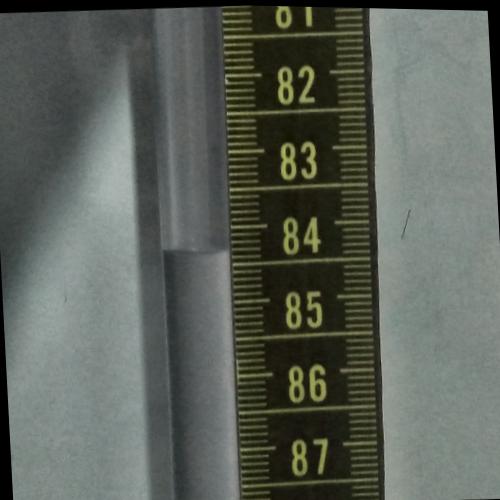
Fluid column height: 84.3 cm